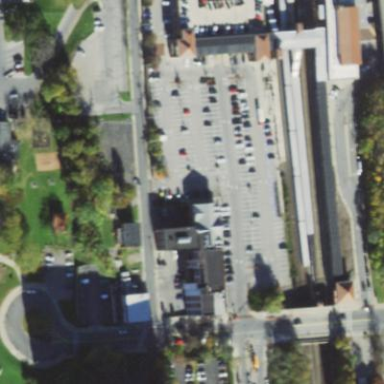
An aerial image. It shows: Parking area with surface parking facilities and park and ride service available.